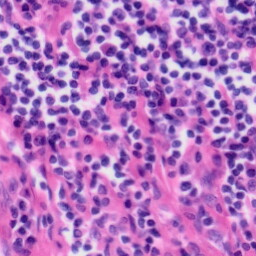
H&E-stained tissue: Tonsil